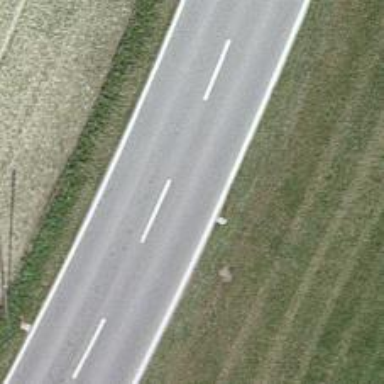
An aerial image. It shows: Secondary road.